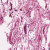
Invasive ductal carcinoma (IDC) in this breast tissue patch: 0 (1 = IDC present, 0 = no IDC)